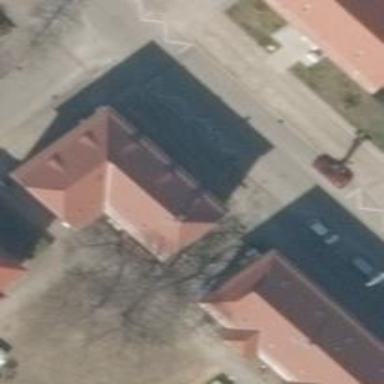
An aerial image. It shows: Hipped roof on apartment building.